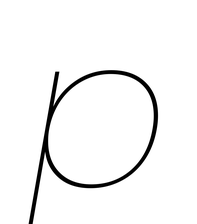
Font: Poppins-ThinItalic